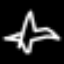
Label: airplane